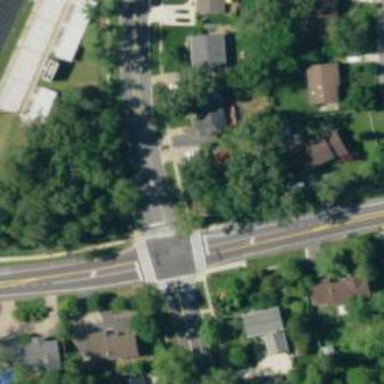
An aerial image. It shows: Crossing on the road.